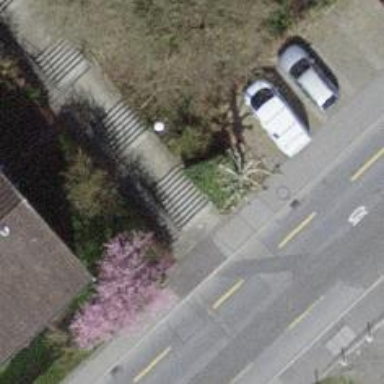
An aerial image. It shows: Road with steps.